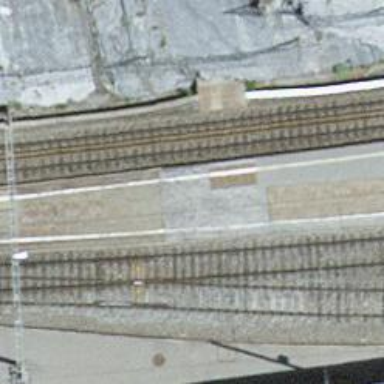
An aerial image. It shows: Stop position for public transport on the railway.